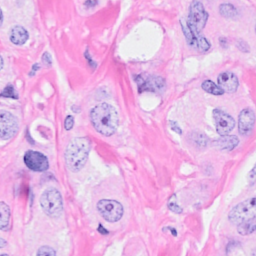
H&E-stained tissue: Breast